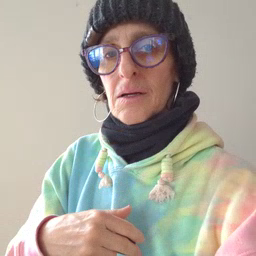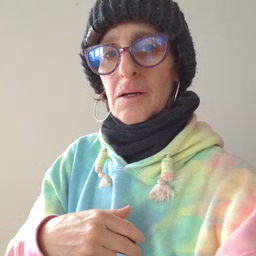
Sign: cut